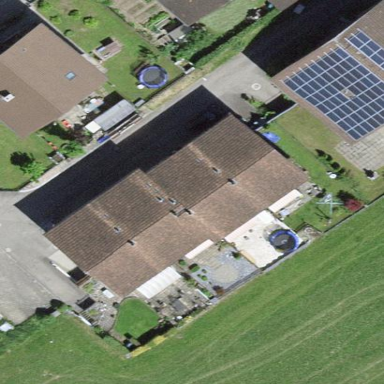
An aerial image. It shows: Terrace building.